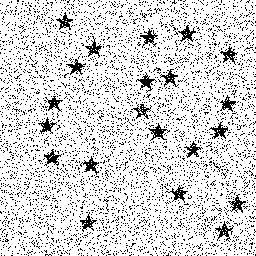
Squares: 0
Triangles: 0
Stars: 21
Total shapes: 21